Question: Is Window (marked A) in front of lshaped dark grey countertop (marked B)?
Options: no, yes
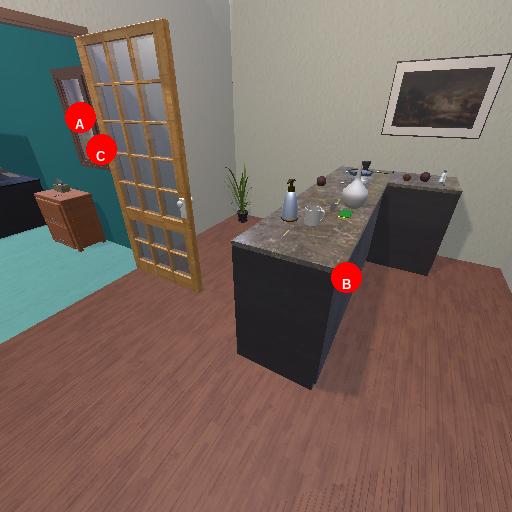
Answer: no